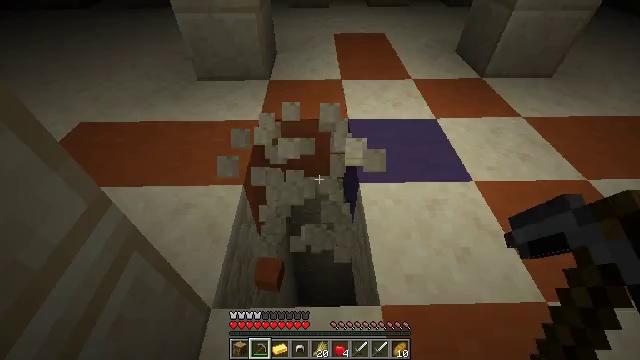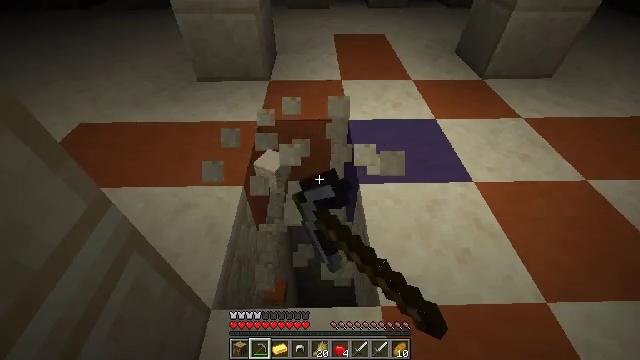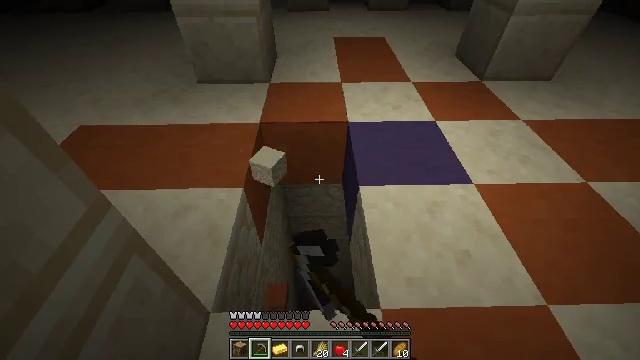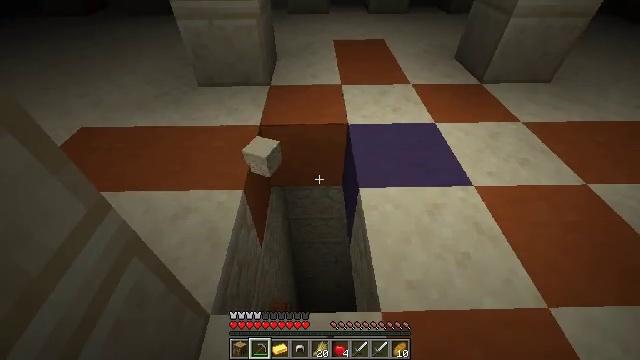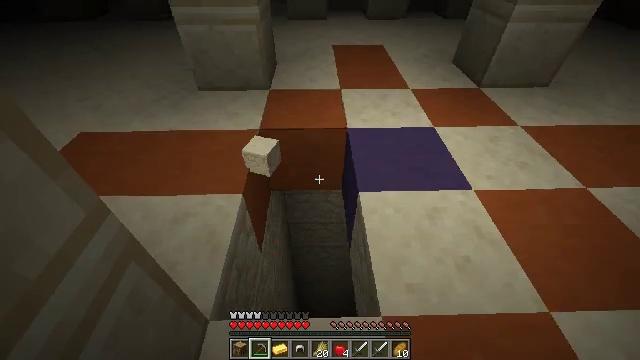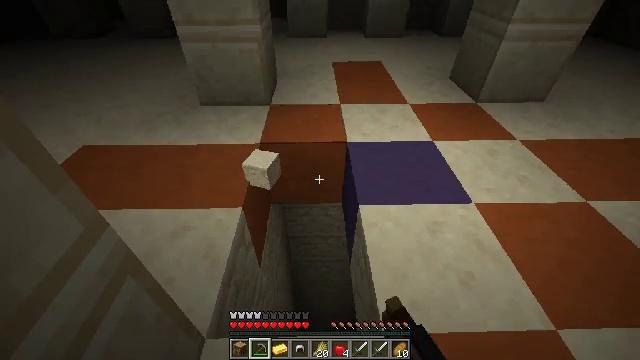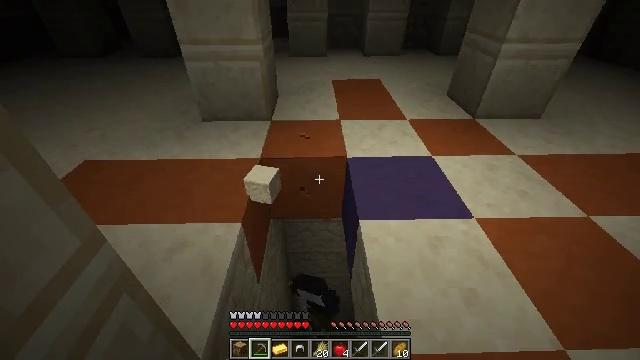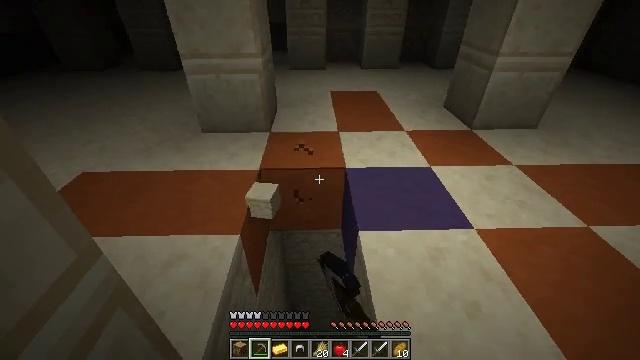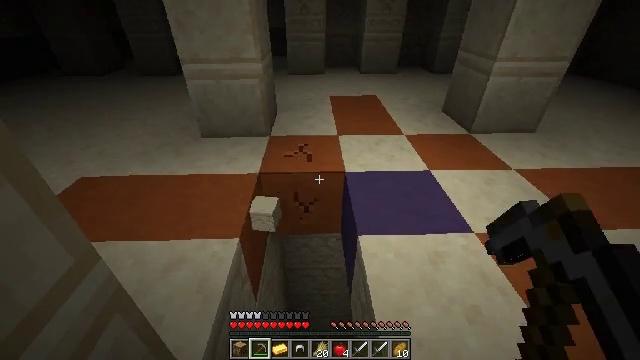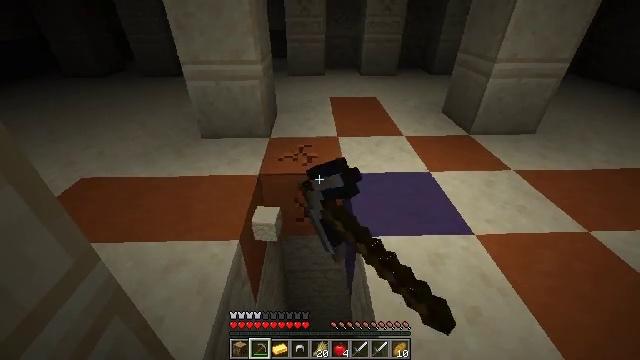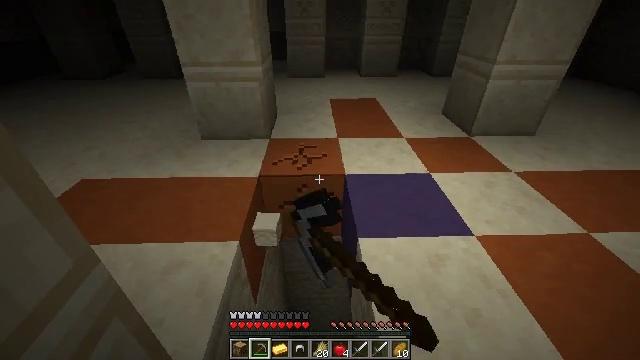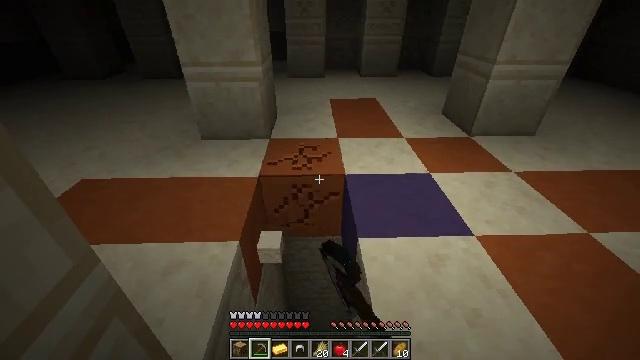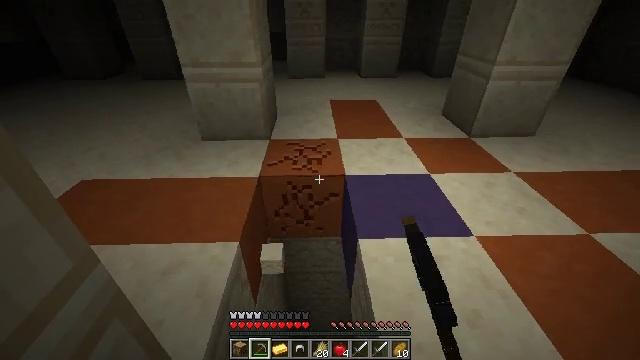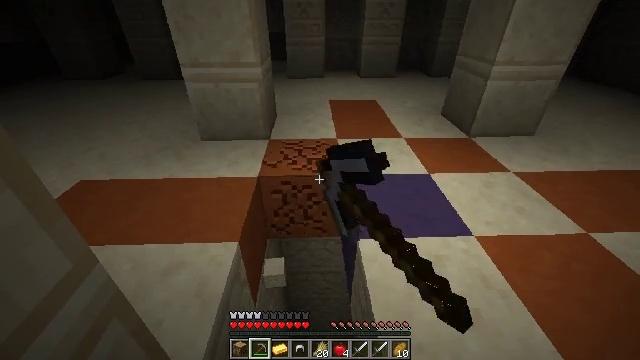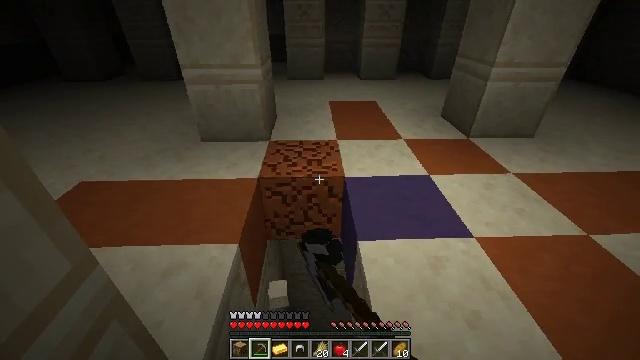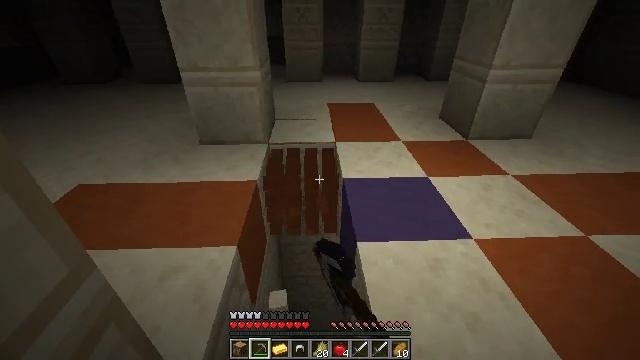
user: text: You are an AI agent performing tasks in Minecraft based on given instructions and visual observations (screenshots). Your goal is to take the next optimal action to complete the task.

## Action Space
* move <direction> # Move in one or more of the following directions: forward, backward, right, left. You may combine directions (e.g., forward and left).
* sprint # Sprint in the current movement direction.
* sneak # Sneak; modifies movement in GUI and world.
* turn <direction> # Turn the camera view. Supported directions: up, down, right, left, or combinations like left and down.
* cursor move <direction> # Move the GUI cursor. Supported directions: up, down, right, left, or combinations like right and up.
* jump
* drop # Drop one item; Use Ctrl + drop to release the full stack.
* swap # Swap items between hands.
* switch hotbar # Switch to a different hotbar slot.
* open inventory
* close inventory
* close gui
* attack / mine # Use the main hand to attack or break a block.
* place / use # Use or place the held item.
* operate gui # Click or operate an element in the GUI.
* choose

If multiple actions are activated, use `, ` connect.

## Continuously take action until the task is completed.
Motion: motion action
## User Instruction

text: Harvest the orange terracotta from structures or biomes.
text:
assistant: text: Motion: attack / mine
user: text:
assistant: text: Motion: attack / mine
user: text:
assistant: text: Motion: attack / mine
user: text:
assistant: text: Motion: attack / mine
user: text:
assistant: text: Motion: turn up, attack / mine
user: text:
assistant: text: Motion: turn up, attack / mine
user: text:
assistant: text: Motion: turn up, attack / mine
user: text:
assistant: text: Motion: attack / mine
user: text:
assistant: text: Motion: attack / mine
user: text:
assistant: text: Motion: attack / mine
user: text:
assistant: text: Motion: attack / mine
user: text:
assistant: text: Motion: attack / mine
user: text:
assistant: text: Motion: attack / mine
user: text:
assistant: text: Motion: attack / mine
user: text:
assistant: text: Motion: attack / mine
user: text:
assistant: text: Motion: attack / mine
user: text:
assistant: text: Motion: attack / mine
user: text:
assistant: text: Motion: turn right and up, attack / mine
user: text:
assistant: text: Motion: turn right and up, attack / mine
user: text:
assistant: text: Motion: attack / mine